Question: I have 5 buttons; each allows touchUpInside-action and touchDragOutside-action...as well as doubleTap-action and longPress-action via tapGestureRecognizers.
I would also like to allow user to start a swipe from any UIButton and 'UIButton', these buttons (including first touch) perform their '@IBAction func Swipe'.
so a continuously swipe like so

would perform '@IBAction func swipe' for 'UIButtons' 1,2,3,4 and 5.
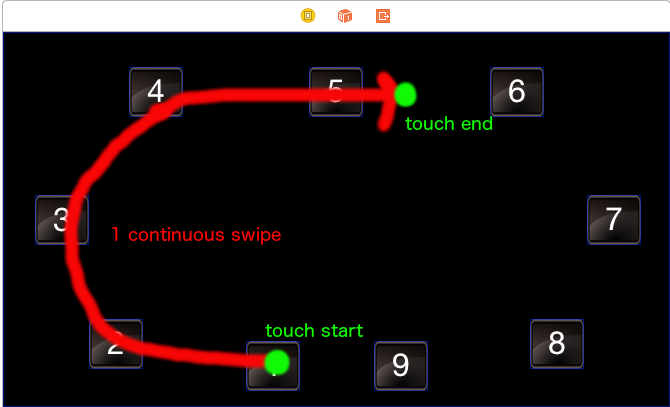
Answer: You can try something like this:
'''
// Create an array to hold the buttons you've swiped over
var buttonArray:NSMutableArray!
override func viewDidLoad() {
super.viewDidLoad()
// Make your view's UIPanGestureRecognizer call panGestureMethod:
// (don't use a UISwipeGestureRecognizer since it's a discrete gesture)
panGesture.addTarget(self, action: "panGestureMethod:")
}
func panGestureMethod(gesture:UIPanGestureRecognizer) {
// Initialize and empty array to hold the buttons at the
// start of the gesture
if gesture.state == UIGestureRecognizerState.Began {
buttonArray = NSMutableArray()
}
// Get the gesture's point location within its view
// (This answer assumes the gesture and the buttons are
// within the same view, ex. the gesture is attached to
// the view controller's superview and the buttons are within
// that same superview.)
let pointInView = gesture.locationInView(gesture.view)
// For each button, if the gesture is within the button and
// the button hasn't yet been added to the array, add it to the
// array. (This example uses 4 buttons instead of 9 for simplicity's
// sake
if !buttonArray.containsObject(button1) && CGRectContainsPoint(button1.frame, pointInView){
buttonArray.addObject(button1)
}
else if !buttonArray.containsObject(button2) && CGRectContainsPoint(button2.frame, pointInView){
buttonArray.addObject(button2)
}
else if !buttonArray.containsObject(button3) && CGRectContainsPoint(button3.frame, pointInView){
buttonArray.addObject(button3)
}
else if !buttonArray.containsObject(button4) && CGRectContainsPoint(button4.frame, pointInView){
buttonArray.addObject(button4)
}
// Once the gesture ends, trigger the buttons within the
// array using whatever control event would otherwise trigger
// the button's method.
if gesture.state == UIGestureRecognizerState.Ended && buttonArray.count > 0 {
for button in buttonArray {
(button as UIButton).sendActionsForControlEvents(UIControlEvents.TouchUpInside)
}
}
}
'''
(Edit: Here are a few answers I've written in the past explaining what I meant by 'UISwipeGestureRecognizer' being a discrete gesture: <URL>